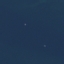
Land use / land cover: SeaLake